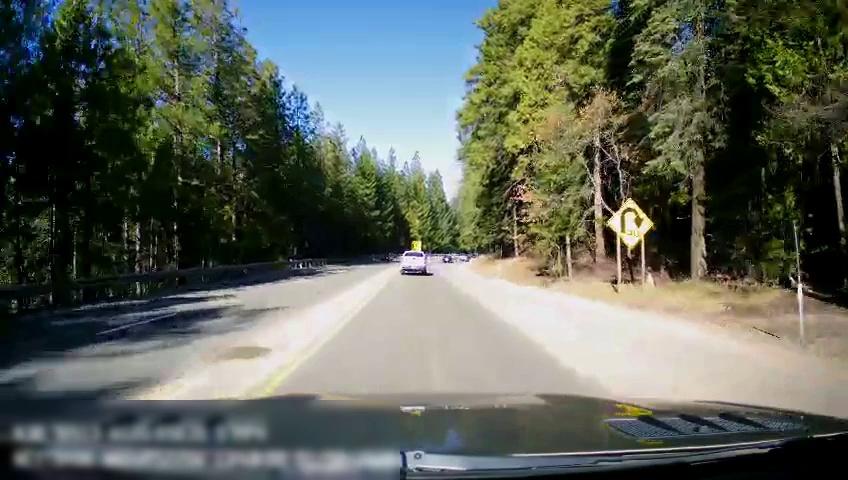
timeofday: Day
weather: Sunny
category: Drivable Space
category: Vehicles | Car
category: Vehicles | Truck
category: Lanes | Alternate Lane
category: Lanes | Current Lane
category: Lanes | Opposite Lane
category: Traffic | Signs
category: Traffic | Signs